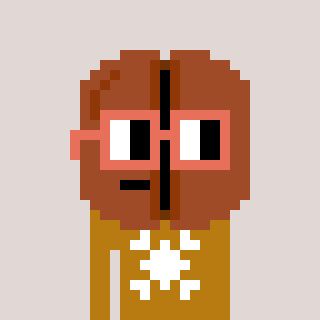
a pixel art character with square orange glasses, a coffeebean-shaped head and a gold-colored body on a warm background